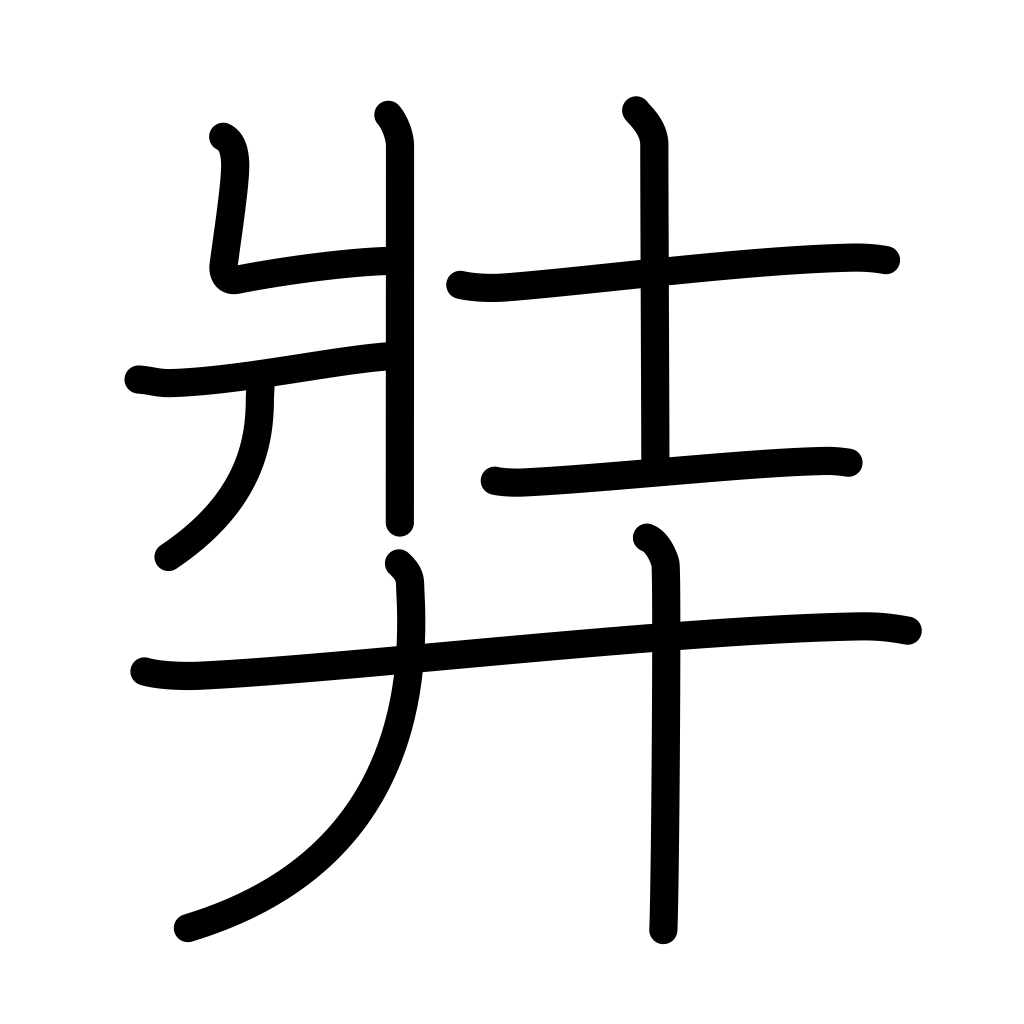
Meaning: large, powerful, stout, thick